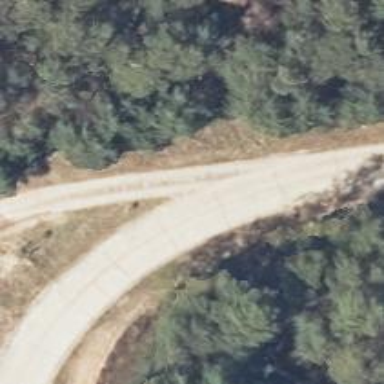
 made of concrete plates. It is used for forestry purposes."